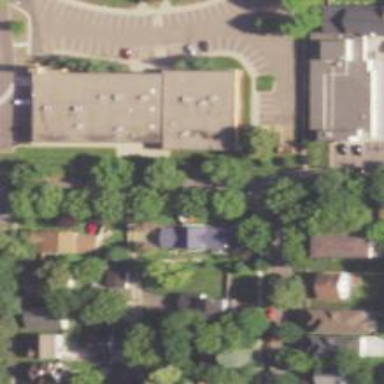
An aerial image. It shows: Residential road with sidewalk on the left.